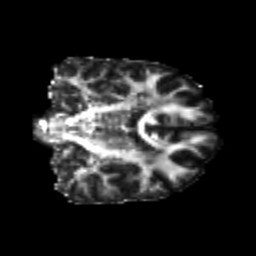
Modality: FA
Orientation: coronal
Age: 24
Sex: female
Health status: healthy
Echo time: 0.074 s